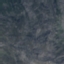
Land use / land cover class: HerbaceousVegetation